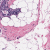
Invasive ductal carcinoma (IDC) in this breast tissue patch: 0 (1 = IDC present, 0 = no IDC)